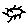
Label: sun